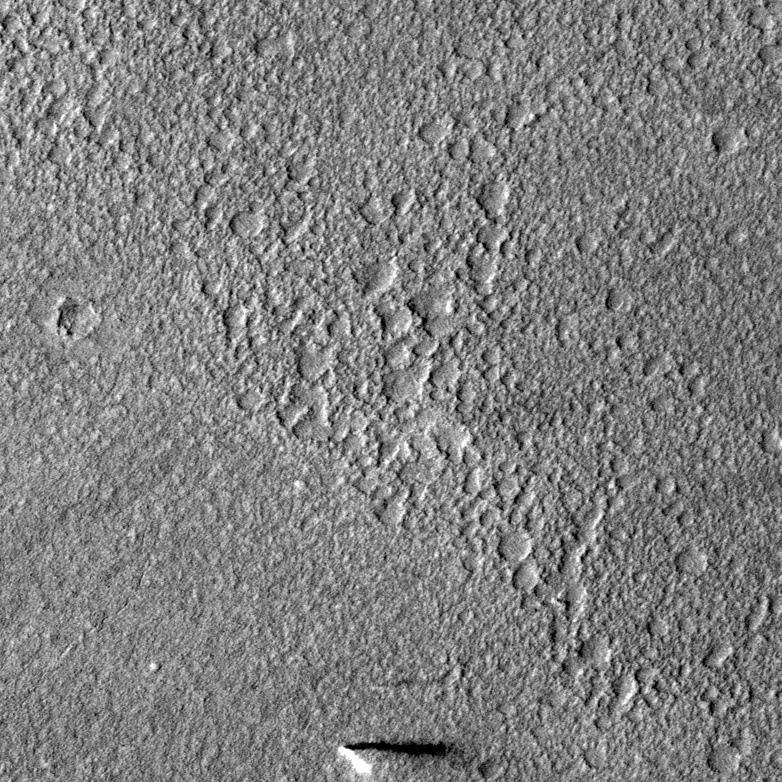
Label: dustdevil